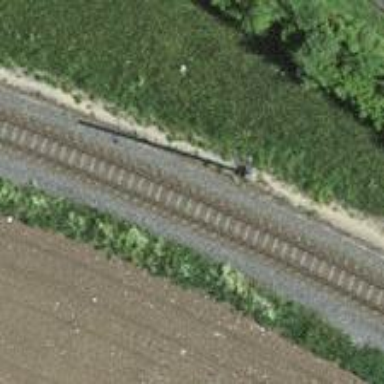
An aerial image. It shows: Narrow-gauge railway track electrified by contact line.